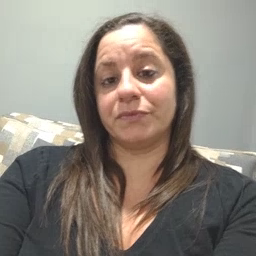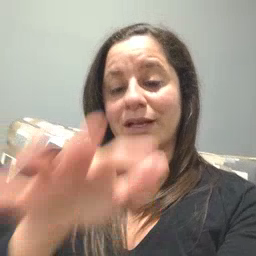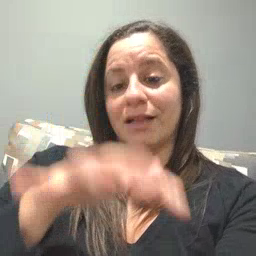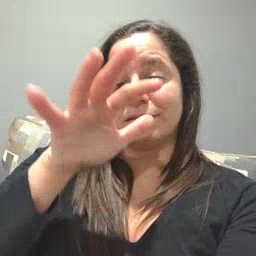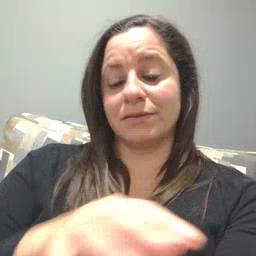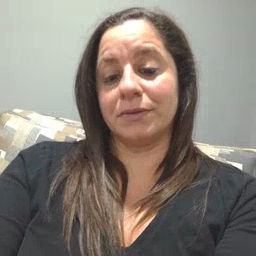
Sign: alligator